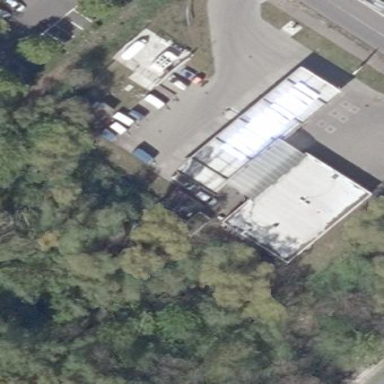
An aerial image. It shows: Commercial building with CNG fuel station.